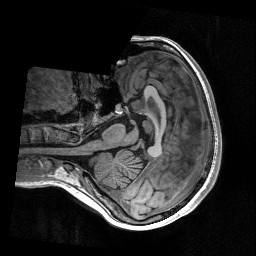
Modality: T1w
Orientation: axial
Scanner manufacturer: siemens
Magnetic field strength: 3 T
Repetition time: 2.53 s
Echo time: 0.00267 s